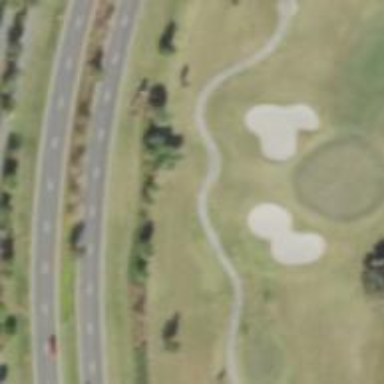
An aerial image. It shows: Path designated for golf carts.